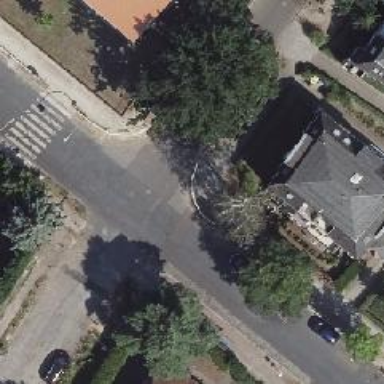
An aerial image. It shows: Unmarked crossing on the road.